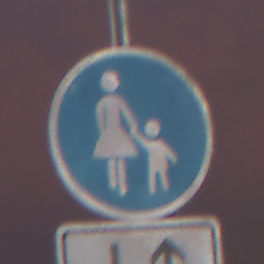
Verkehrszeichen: Gehweg
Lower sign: RichtungsangabeDurchPfeile8
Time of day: SunriseSunset
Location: Outdoor (Urban)
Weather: PartlyCloudy
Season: NotSpecified
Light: Artificial